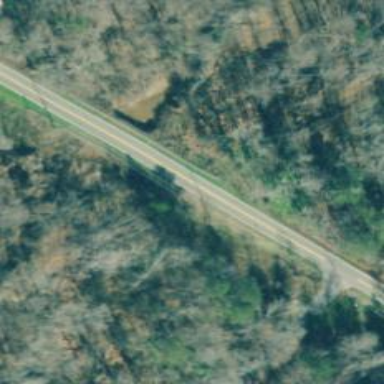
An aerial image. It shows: Secondary road bridge over stream.